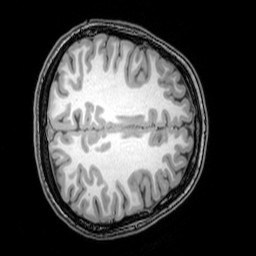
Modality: T1w
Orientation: axial
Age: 20
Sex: female
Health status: healthy
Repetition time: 0.081 s
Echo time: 0.037 s